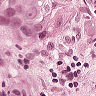
Metastatic tissue present: yes